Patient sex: M
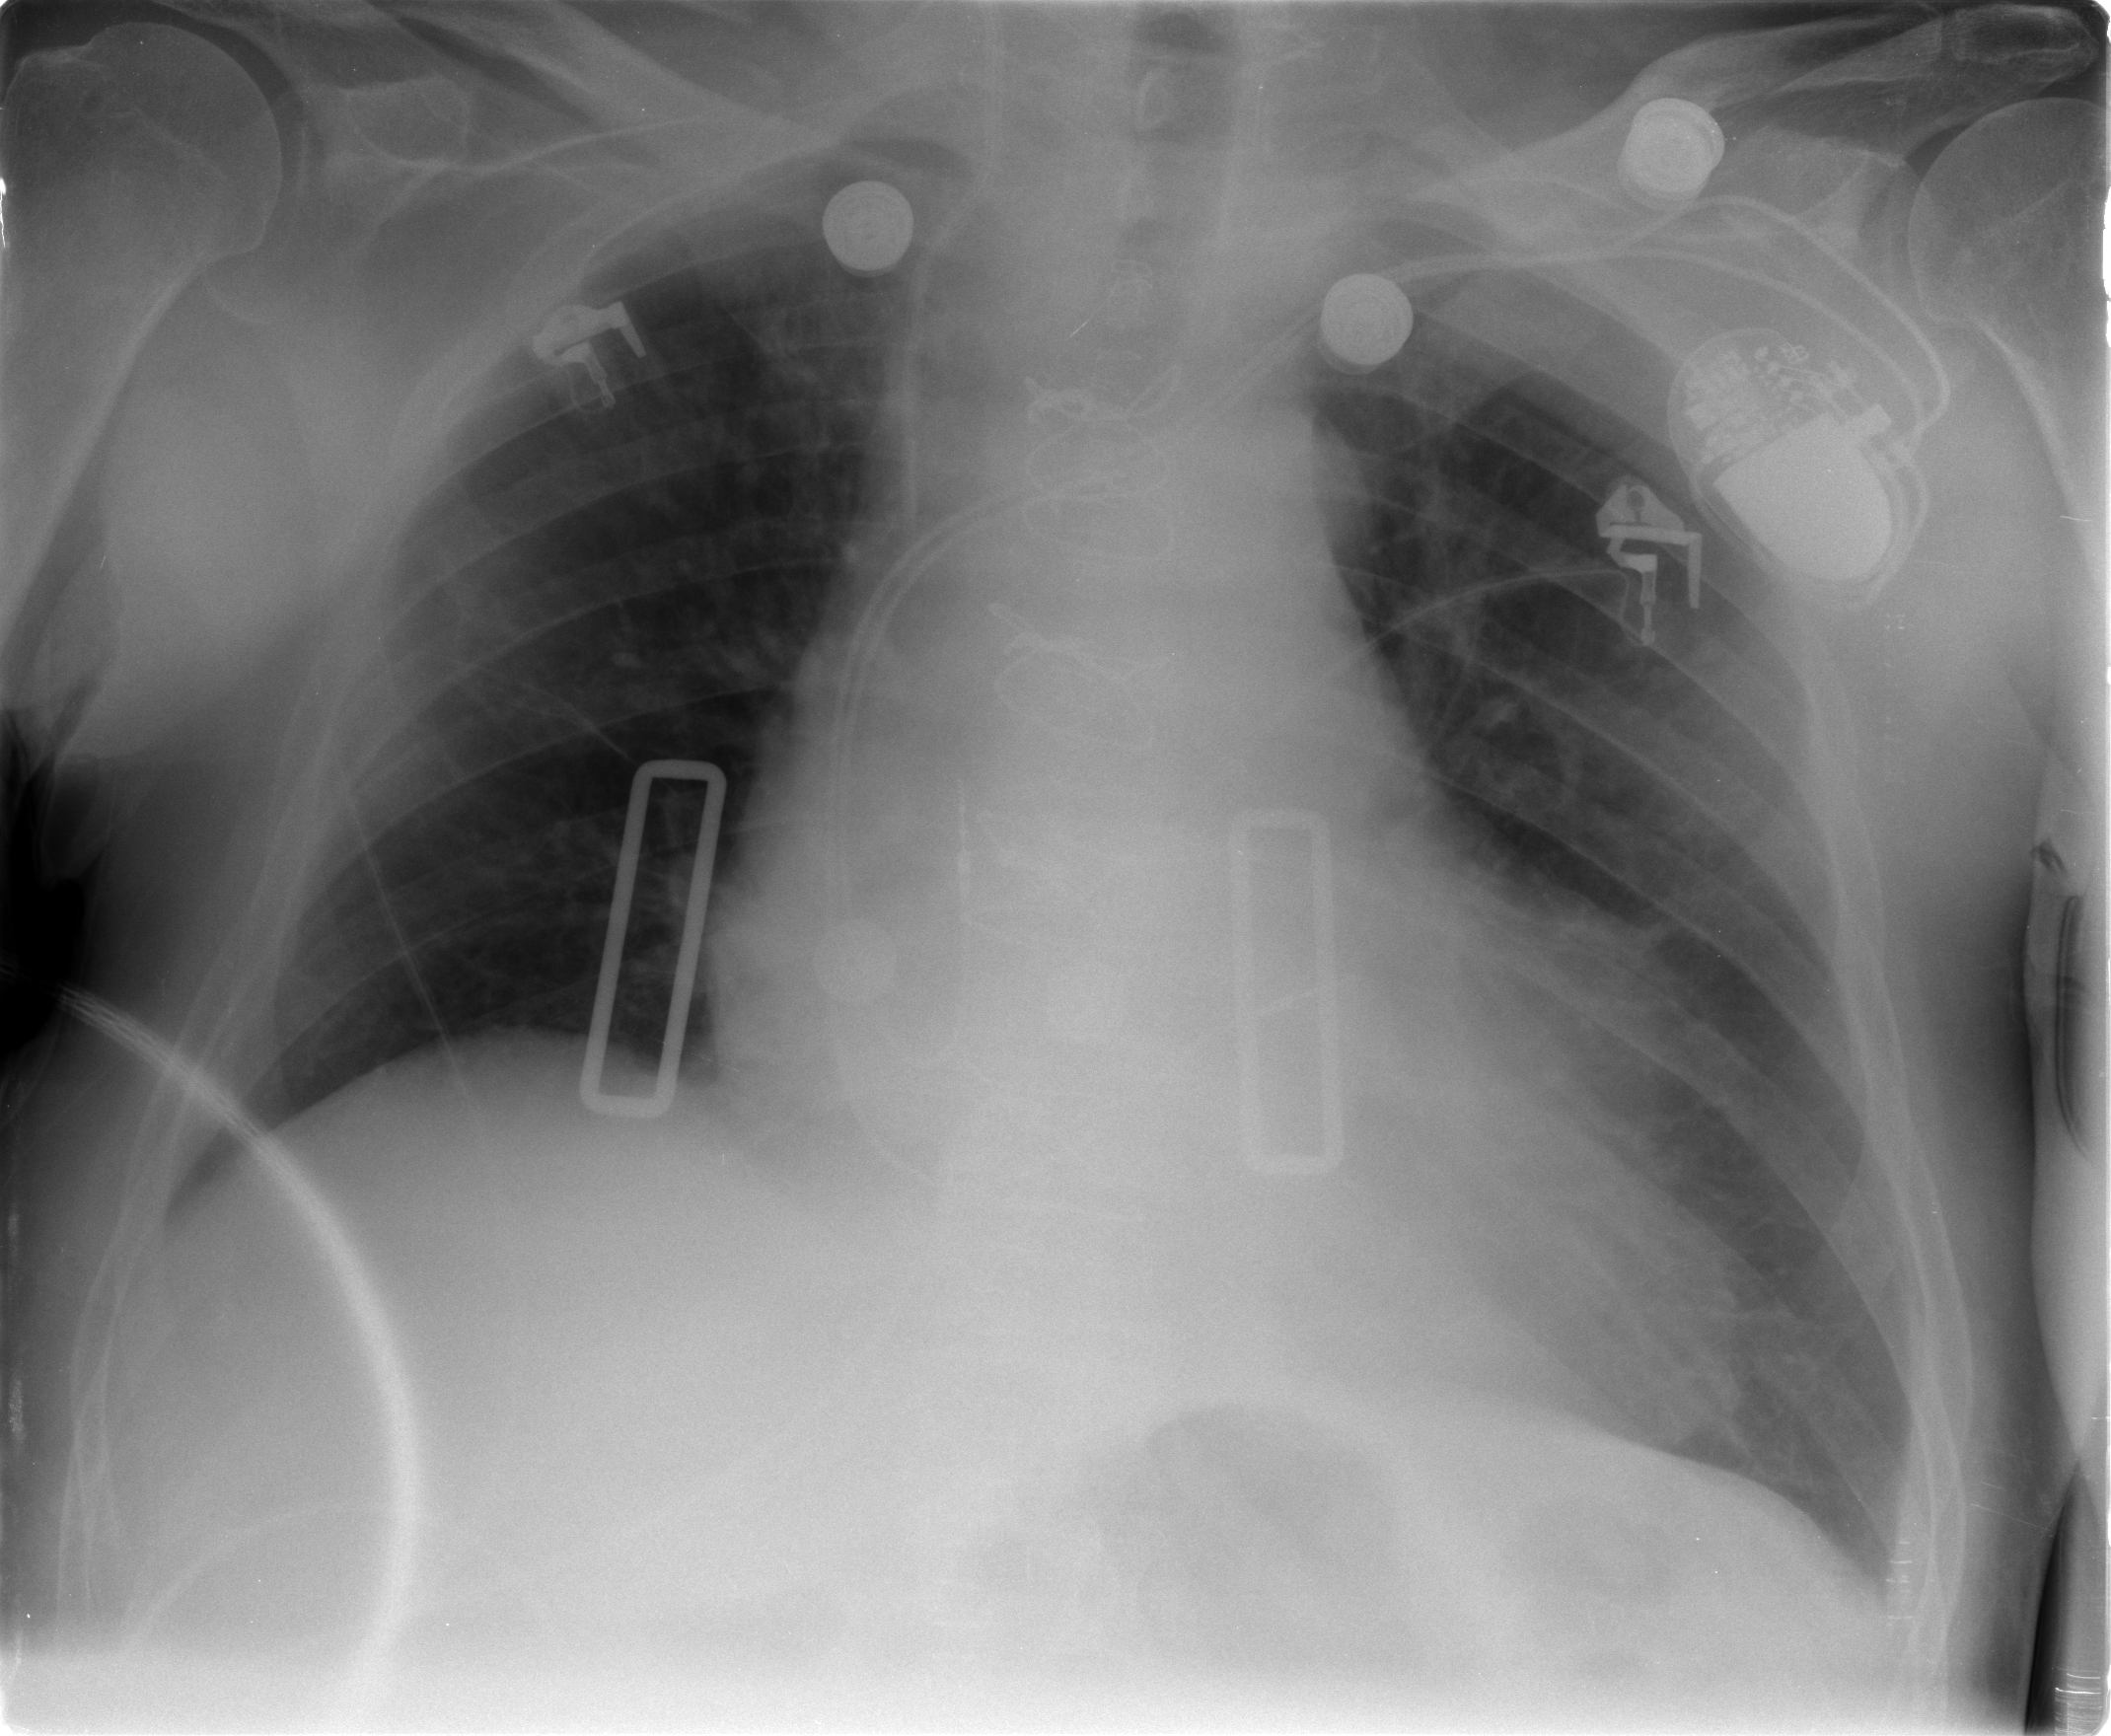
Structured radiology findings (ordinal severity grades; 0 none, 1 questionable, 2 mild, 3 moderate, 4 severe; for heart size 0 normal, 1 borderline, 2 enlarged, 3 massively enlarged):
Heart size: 2
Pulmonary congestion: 1
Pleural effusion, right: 0
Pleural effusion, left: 1
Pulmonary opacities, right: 0
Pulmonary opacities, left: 1
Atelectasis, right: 1
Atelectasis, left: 2